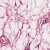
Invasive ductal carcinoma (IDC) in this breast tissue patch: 0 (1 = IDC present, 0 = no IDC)